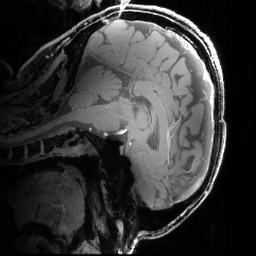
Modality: T1w
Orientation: sagittal
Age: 30
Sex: male
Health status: healthy
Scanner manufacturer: siemens
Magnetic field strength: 7 T
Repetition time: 4.3 s
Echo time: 0.00227 s